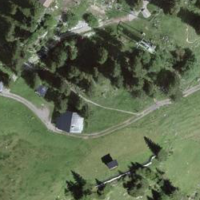
EUNIS habitat code: 23
Species observed at this site:
Arnica montana
Orchis mascula
Hippocrepis comosa